Question: I am using Drawer functionality and i am using Fragment-TabHost functionality for fragments
and i am using Sherlock action Library for this
---
Code runs fine but there is a bug in the functionality:: When i click the menu item of the actionBar a toast kind of dialog is displayed as shown in figure below, I have never used toast in the code
Node::keep pressing menu item for 3 sec...then this dialog pops up

'''
public class MainActivity extends SherlockFragmentActivity implements OnItemClickListener{
private DrawerLayout drawlayout=null;
private ListView listview=null;
private ActionBarDrawerToggle actbardrawertoggle=null;
private String[] myfriendname=null;
private String[] myfriendnickname=null;
private int[] photo=null;
//Fragment fragment1 = new Fragment1();
@Override
protected void onCreate(Bundle savedInstanceState) {
super.onCreate(savedInstanceState);
setContentView(R.layout.activity_main);
myfriendname = new String[] { "Sunil Gupta", "Abhishek Tripathi","Sandeep Pal", "Amit Verma" };
myfriendnickname = new String[] { "sunil android", "Abhi cool","Sandy duffer", "Budhiya jokar"};
photo = new int[] { R.drawable.sunil, R.drawable.abhi, R.drawable.sandy, R.drawable.amit};
drawlayout = (DrawerLayout)findViewById(R.id.drawer_layout);
listview = (ListView) findViewById(R.id.listview_drawer);
getSupportActionBar().setHomeButtonEnabled(true);
getSupportActionBar().setDisplayHomeAsUpEnabled(true);
getSupportActionBar().setDisplayShowHomeEnabled(true);
getSupportActionBar().setDisplayShowTitleEnabled(true);
drawlayout.setDrawerShadow(R.drawable.drawer_shadow, GravityCompat.START);
drawlayout.setBackgroundColor(Color.WHITE);
MenuListAdapter menuadapter=new MenuListAdapter(getApplicationContext(), myfriendname, myfriendnickname, photo);
listview.setAdapter(menuadapter);
actbardrawertoggle= new ActionBarDrawerToggle(this, drawlayout, R.drawable.ic_drawer, R.string.drawer_open, R.string.drawer_close)
{
public void onDrawerClosed(View view) {
super.onDrawerClosed(view);
}
public void onDrawerOpened(View drawerView) {
super.onDrawerOpened(drawerView);
}
};
drawlayout.setDrawerListener(actbardrawertoggle);
listview.setOnItemClickListener(this);
if (savedInstanceState == null) {
selectItem(0);
}
}
@Override
protected void onPostCreate(Bundle savedInstanceState) {
super.onPostCreate(savedInstanceState);
actbardrawertoggle.syncState();
}
@Override
public void onConfigurationChanged(Configuration newConfig) {
super.onConfigurationChanged(newConfig);
actbardrawertoggle.onConfigurationChanged(newConfig);
}
@Override
public void onItemClick(AdapterView<?> arg0, View arg1, int position, long arg3) {
selectItem(position);
}
private void selectItem(int position) {
FragmentTransaction ft = getSupportFragmentManager().beginTransaction();
// Locate Position
switch (position) {
case 0:
Fragment1 fragment1=new Fragment1();
ft.replace(R.id.content_frame, fragment1);
Bundle b = new Bundle();
b.putString("name",myfriendname[position]);
b.putInt("photo",photo[position]);
fragment1.setArguments(b);
break;
case 1:
Fragment2 fragment2=new Fragment2();
ft.replace(R.id.content_frame, fragment2);
Bundle b1 = new Bundle();
b1.putString("name",myfriendname[position]);
b1.putInt("photo",photo[position]);
fragment2.setArguments(b1);
break;
case 2:
Fragment3 fragment3=new Fragment3();
ft.replace(R.id.content_frame, fragment3);
Bundle b2 = new Bundle();
b2.putString("name",myfriendname[position]);
b2.putInt("photo",photo[position]);
fragment3.setArguments(b2);
break;
case 3:
Fragment4 fragment4=new Fragment4();
ft.replace(R.id.content_frame, fragment4);
Bundle b3 = new Bundle();
b3.putString("name",myfriendname[position]);
b3.putInt("photo",photo[position]);
fragment4.setArguments(b3);
break;
}
ft.commit();
listview.setItemChecked(position, true);
setTitle(myfriendname[position]);
drawlayout.closeDrawer(listview);
}
@Override
public boolean onOptionsItemSelected(MenuItem item) {
if(item.getItemId()==android.R.id.home)
{
if(drawlayout.isDrawerOpen(listview))
{
drawlayout.closeDrawer(listview);
}
else {
drawlayout.openDrawer(listview);
}
}
return super.onOptionsItemSelected(item);
}
@Override
public boolean onCreateOptionsMenu(Menu menu) {
MenuInflater menuInflater = getSupportMenuInflater();
menuInflater.inflate(R.menu.actionbar_sort_menu, menu);
return super.onCreateOptionsMenu(menu);
}
}
'''
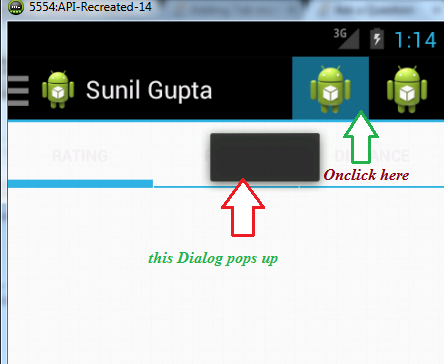
Answer: This is not a bug. It is designed to be like this and it is not related to all files you have posted here but your menu file named actionbar_sort_menu.
In this file you are having probably something like this:
'''
<item
android:id="@+id/menu_delete"
android:orderInCategory="100"
android:showAsAction="ifRoom|withText"
android:title="@string/menu_delete"
android:icon="@drawable/ic_white_trash"/>
'''
And all you need to do is to not use title. But if you want to see a description for that item, so write something for it.